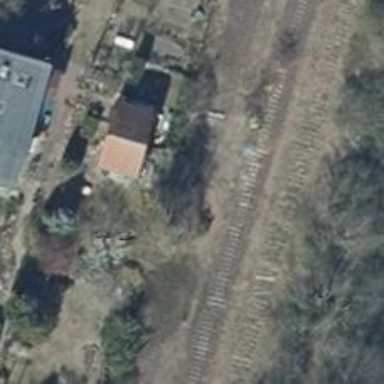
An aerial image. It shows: Abandoned railway yard is depicted.